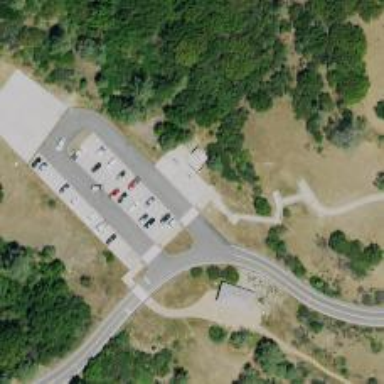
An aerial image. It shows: Asphalt parking space.